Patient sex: F
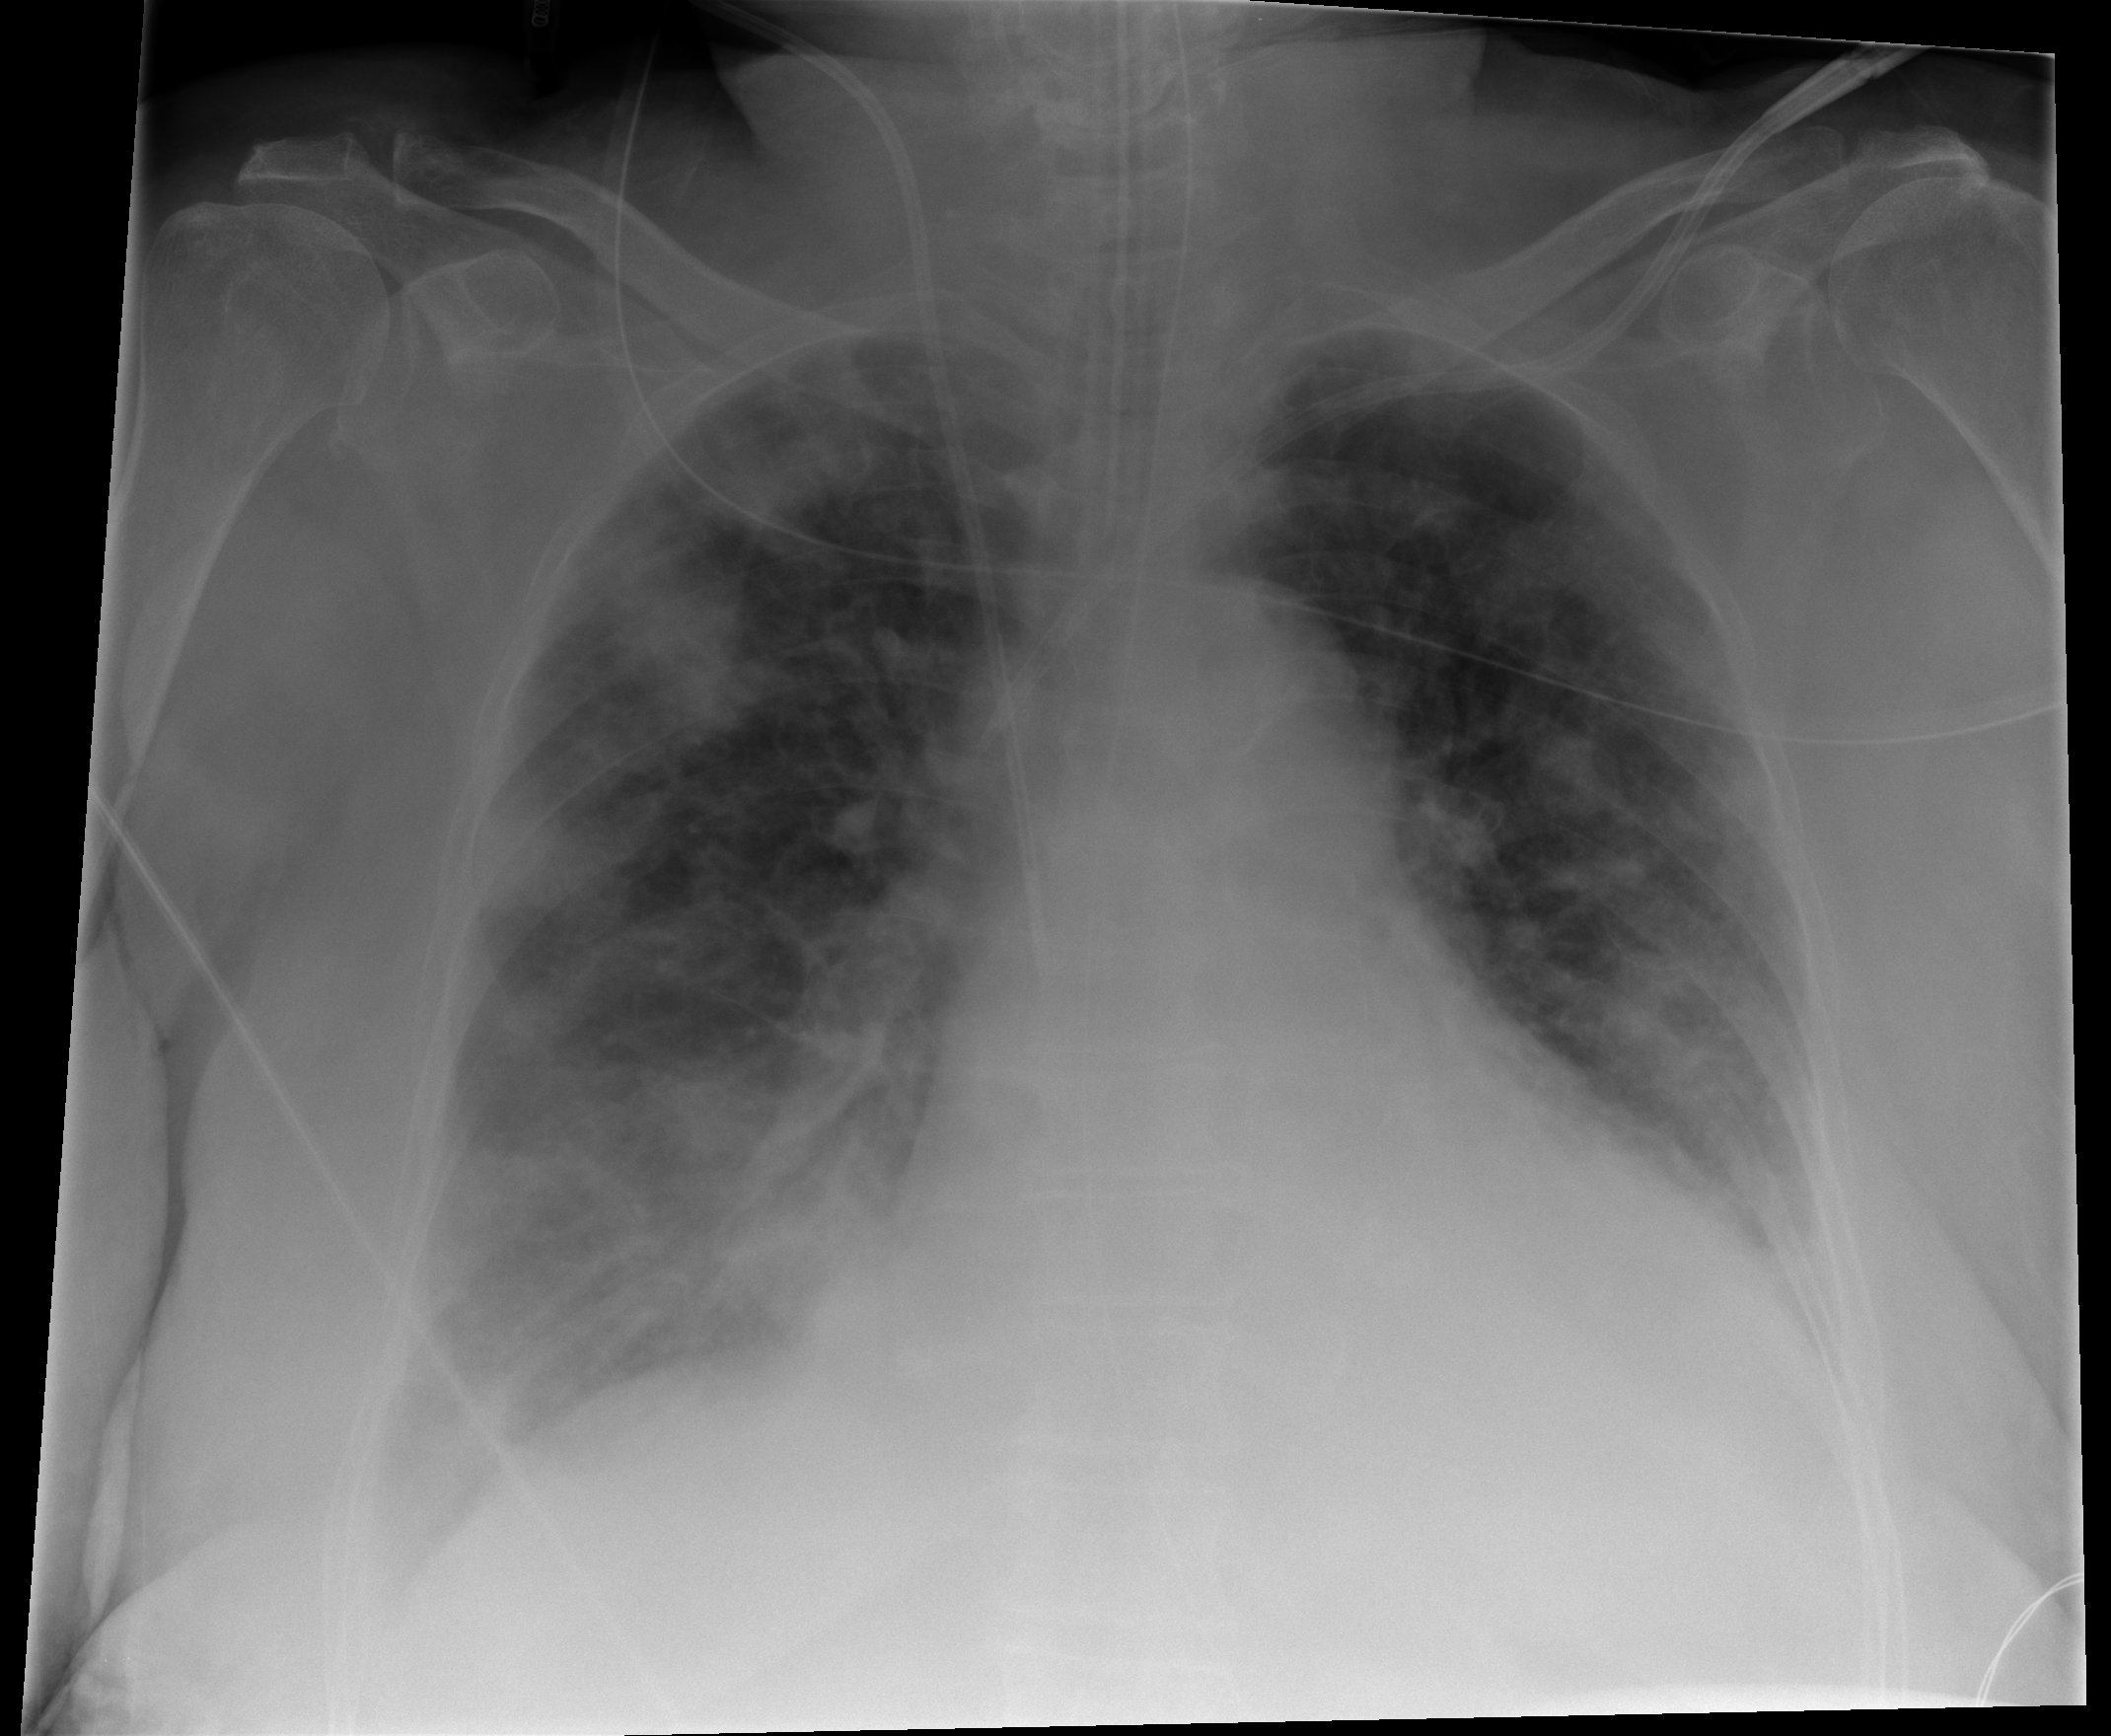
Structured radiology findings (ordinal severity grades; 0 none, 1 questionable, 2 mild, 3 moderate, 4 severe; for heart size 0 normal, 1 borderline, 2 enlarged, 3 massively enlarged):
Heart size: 2
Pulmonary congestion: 2
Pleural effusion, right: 2
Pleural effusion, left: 2
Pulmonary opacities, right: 3
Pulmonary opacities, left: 3
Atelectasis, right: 2
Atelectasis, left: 2